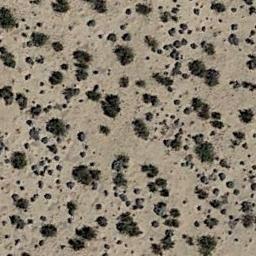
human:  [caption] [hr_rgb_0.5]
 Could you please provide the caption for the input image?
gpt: Some disconnected chaparrals of different sizes grow in the desert .

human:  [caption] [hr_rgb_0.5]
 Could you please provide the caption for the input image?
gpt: There are some different kinds of bushes make up the chaparral on the desert .

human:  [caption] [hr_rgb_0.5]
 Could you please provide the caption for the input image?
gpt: There are several trees and some weeds in this desert .

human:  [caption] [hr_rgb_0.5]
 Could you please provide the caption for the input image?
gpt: Chaparral is evenly distributed on the sand .

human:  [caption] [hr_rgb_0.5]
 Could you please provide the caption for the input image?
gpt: The plants in the chaparral vary in size .